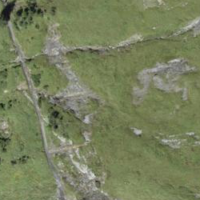
EUNIS habitat code: 23
Species observed at this site:
Callophrys rubi